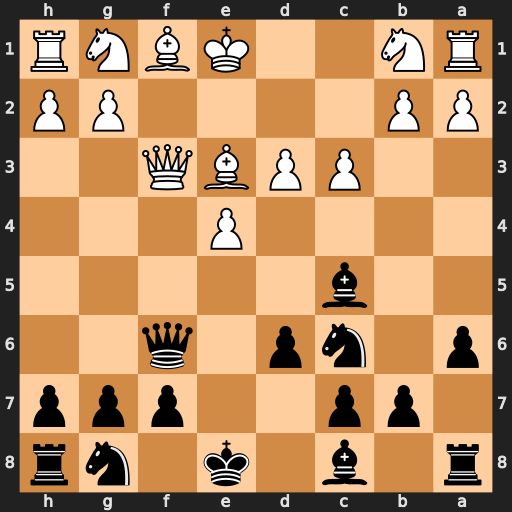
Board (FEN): r1b1k1nr/1pp2ppp/p1np1q2/2b5/4P3/2PPBQ2/PP4PP/RN2KBNR
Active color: b
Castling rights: KQkq
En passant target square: -
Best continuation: Qxf3 Nxf3 Bxe3